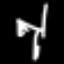
Label: chair